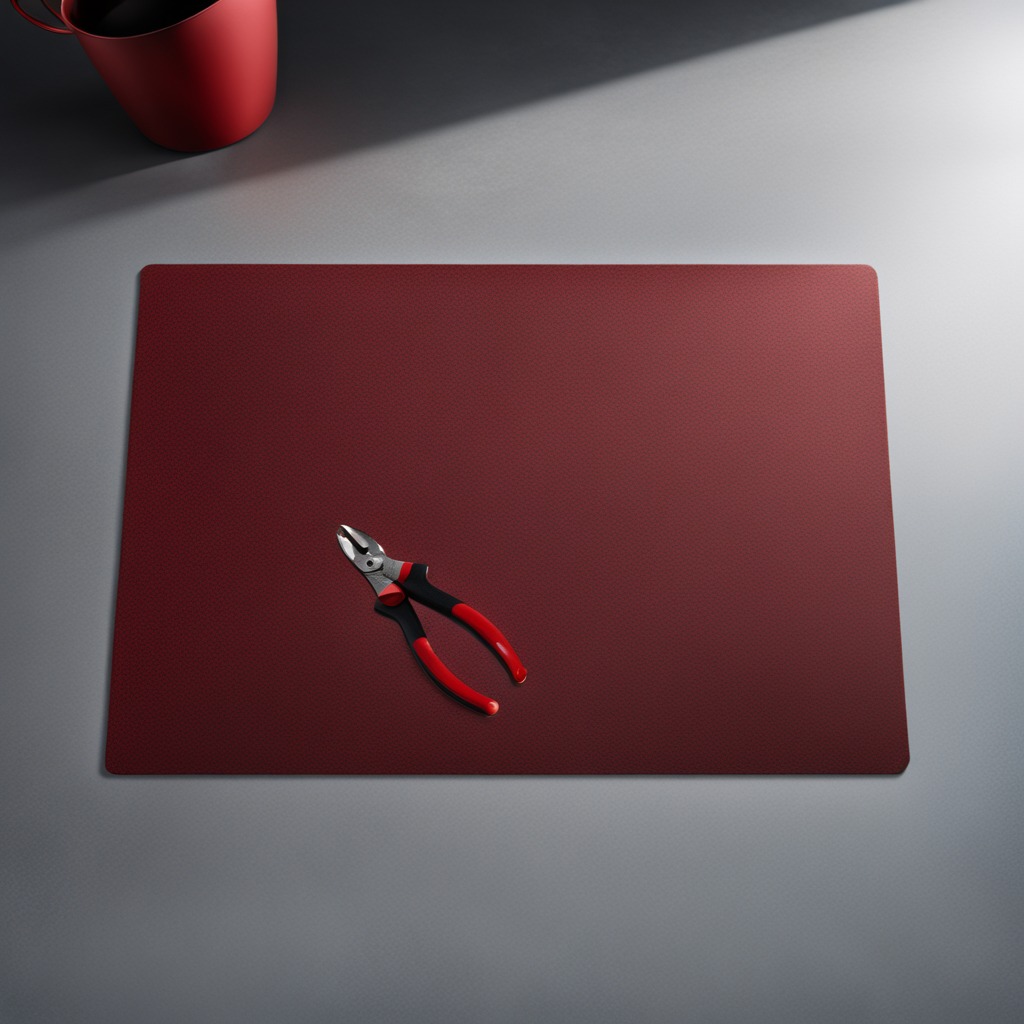
A plier lies on a clean granite tabletop covered with a red rubber mat inside a workshop under bright overhead lighting crisp shadows high clarity worn but beneath the mat.